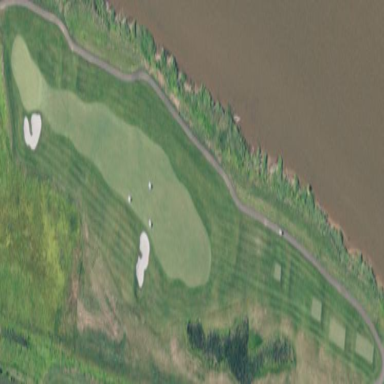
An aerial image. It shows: Rough area in golf course.